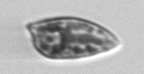
Label: Prorocentrum_dentatum